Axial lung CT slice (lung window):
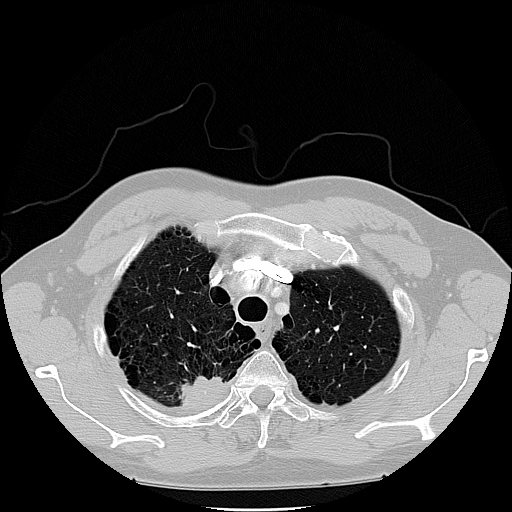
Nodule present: yes
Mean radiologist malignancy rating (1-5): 2